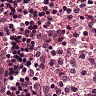
Metastatic tissue present: no